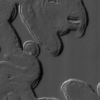
Label: not_dusty